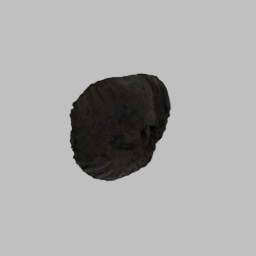
Label: nature